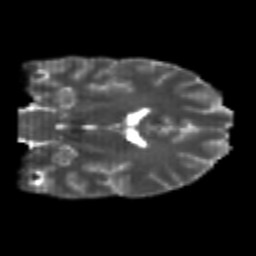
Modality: T2w
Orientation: coronal
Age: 21
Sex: male
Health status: healthy
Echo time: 0.074 s